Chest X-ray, AP view. Patient: 33 years old, sex M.
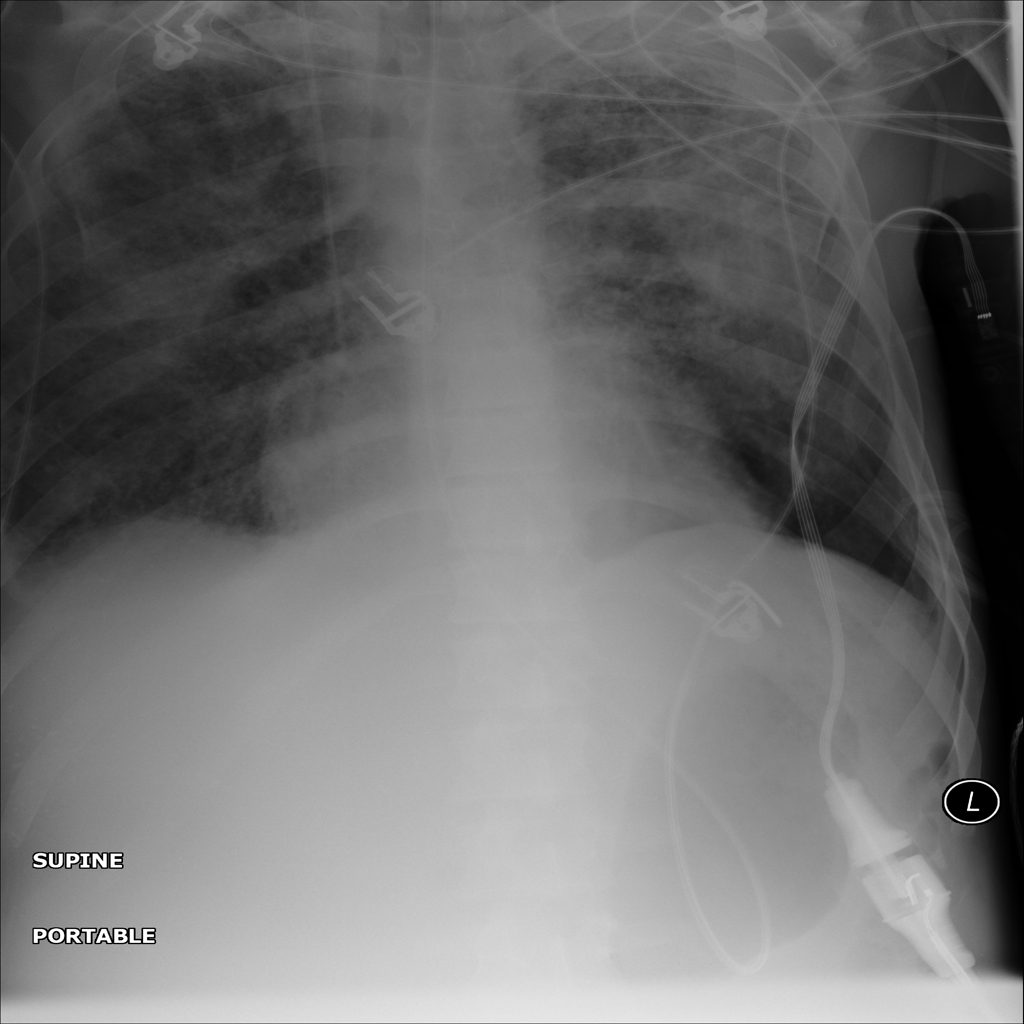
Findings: Infiltration